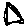
Label: triangle